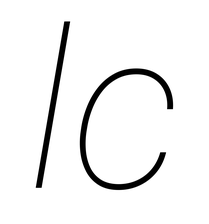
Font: Roboto-Italic_Thin_Italic